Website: lowes
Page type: order-returns
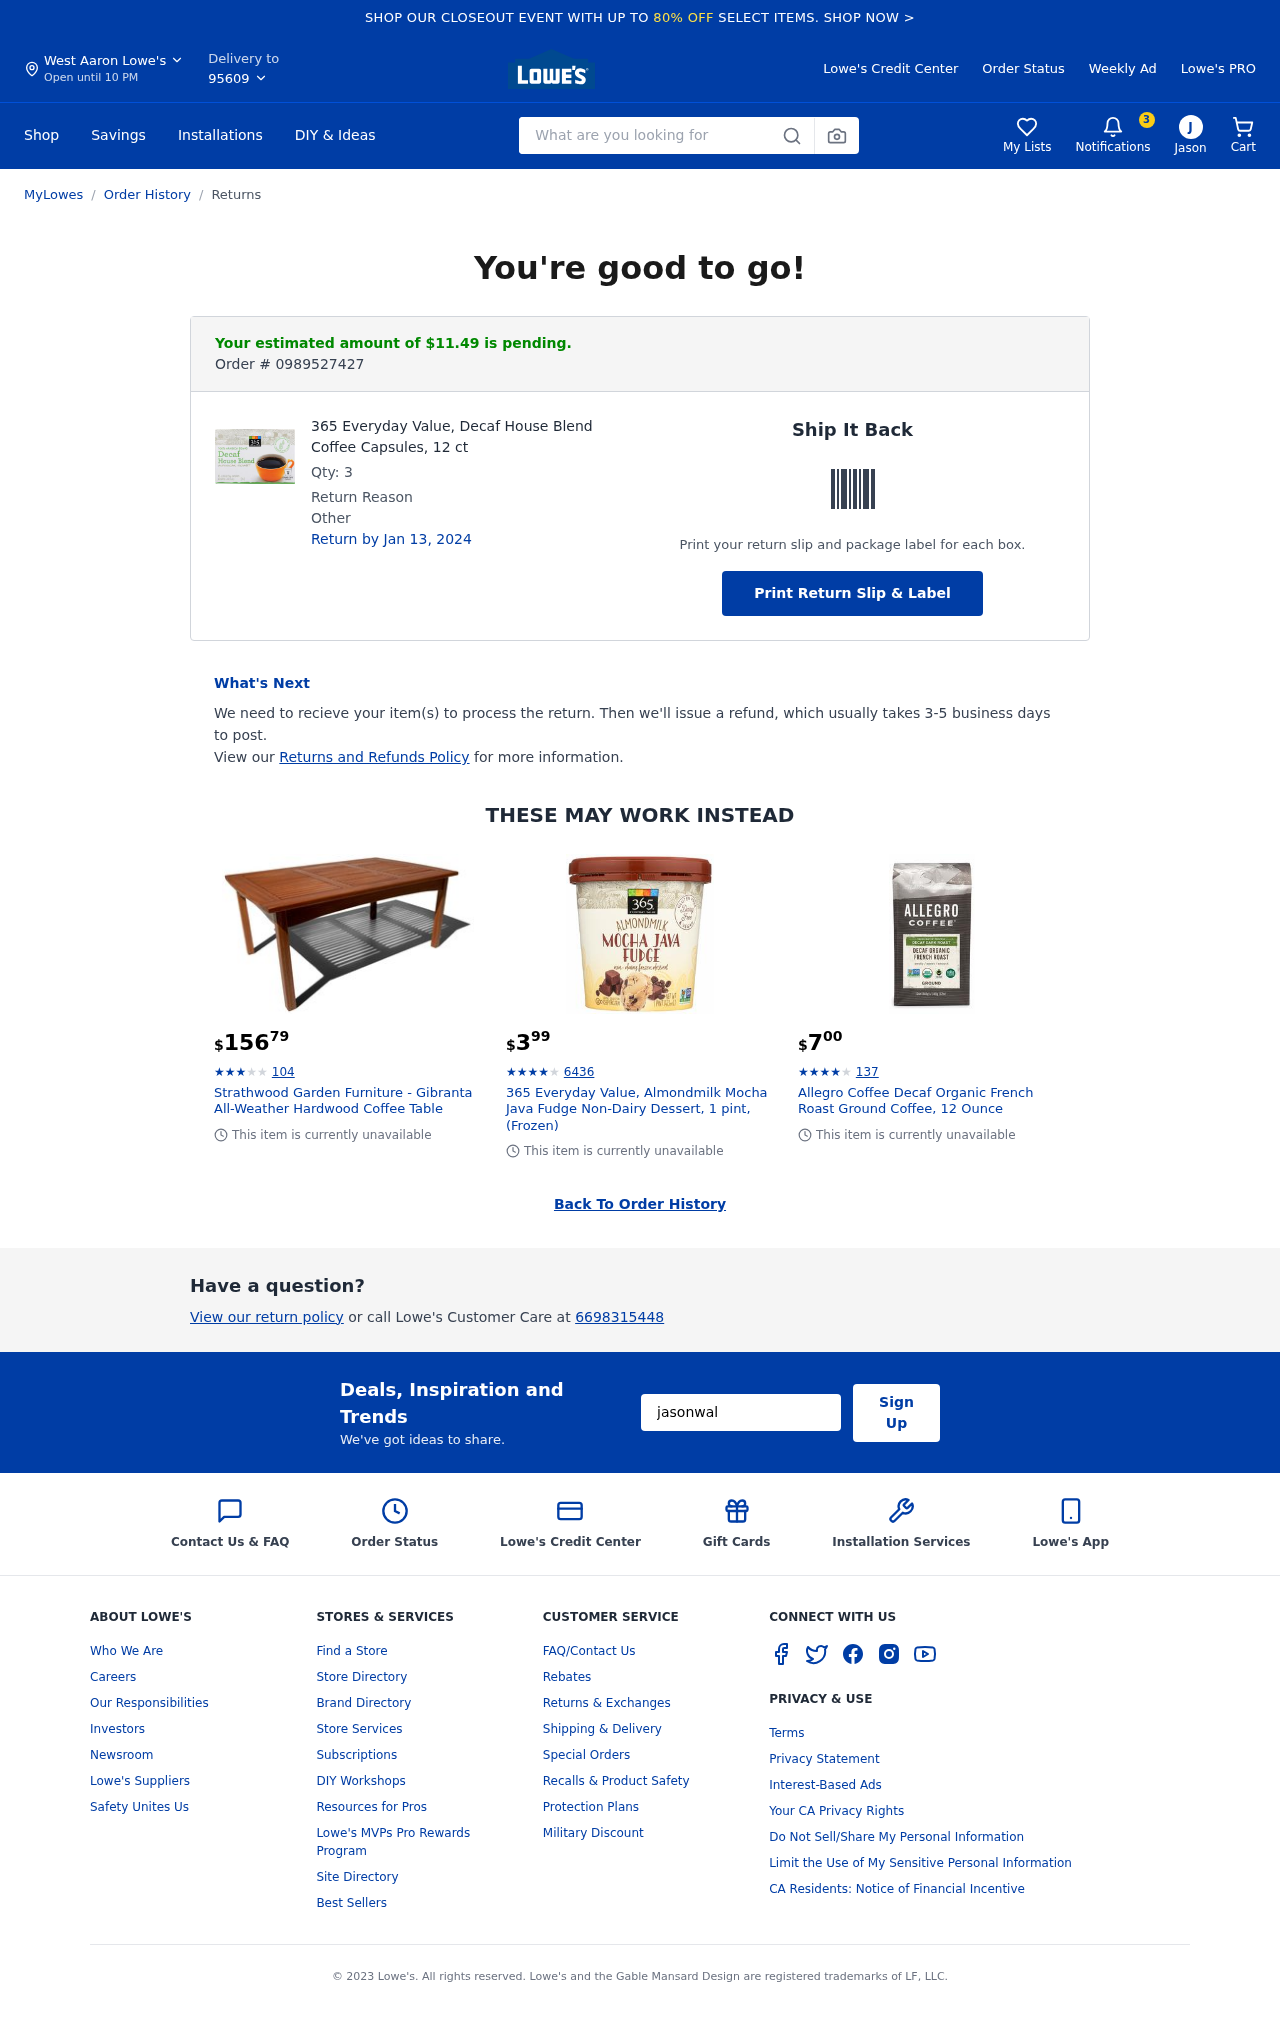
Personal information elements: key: PII_CITY
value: West Aaron
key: PII_EMAIL
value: jasonwalker@yahoo.com
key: PII_FIRSTNAME
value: Jason
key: PII_PHONE
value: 6698315448
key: PII_POSTCODE
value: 95609
Product elements: key: PRODUCT1_NAME
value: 365 Everyday Value, Decaf House Blend Coffee Capsules, 12 ct
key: PRODUCT1_QUANTITY
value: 3
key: PRODUCT2_NAME
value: Strathwood Garden Furniture - Gibranta All-Weather Hardwood Coffee Table
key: PRODUCT2_NUM_RATINGS
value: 104
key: PRODUCT2_PRICE
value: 156.79
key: PRODUCT2_RATING
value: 3.5
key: PRODUCT3_NAME
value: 365 Everyday Value, Almondmilk Mocha Java Fudge Non-Dairy Dessert, 1 pint, (Frozen)
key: PRODUCT3_NUM_RATINGS
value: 6436
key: PRODUCT3_PRICE
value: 3.99
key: PRODUCT3_RATING
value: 4.6
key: PRODUCT4_NAME
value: Allegro Coffee Decaf Organic French Roast Ground Coffee, 12 Ounce
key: PRODUCT4_NUM_RATINGS
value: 137
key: PRODUCT4_PRICE
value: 7
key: PRODUCT4_RATING
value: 4.3
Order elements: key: ORDER_NUM_ITEMS
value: Cart
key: ORDER_TOTAL
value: Your estimated amount of $11.49 is pending.
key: ORDER_ID
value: Order # 0989527427
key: ORDER_RETURN_BY_DATE
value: Return by Jan 13, 2024
Search elements: key: HEADER_SEARCH
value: What are you looking for
Other elements: key: NOTIFICATION_COUNT
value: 3